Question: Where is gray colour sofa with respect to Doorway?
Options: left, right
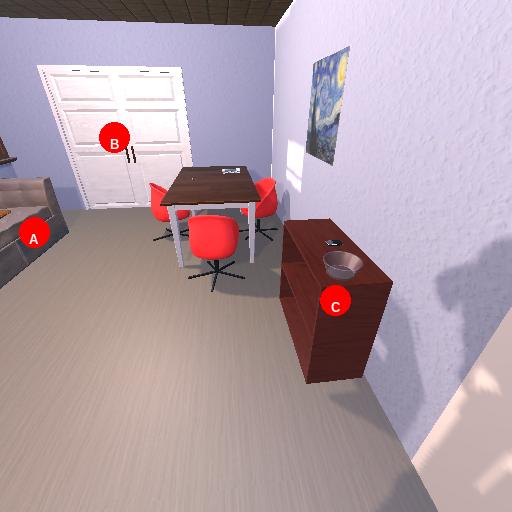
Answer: left